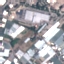
Label: Industrial